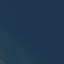
Land use / land cover: SeaLake